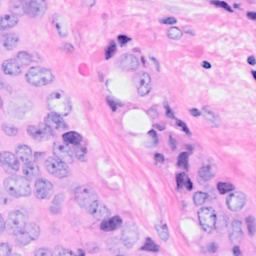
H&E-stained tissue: Breast